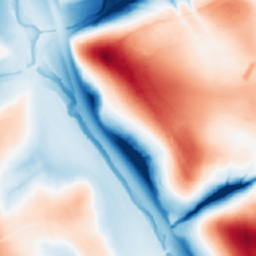
Category: multiscale
Decomposition family: dog_multiscale
Decomposition parameters: sigma_ratio: 2
n_scales: 6
base_sigma: 0.5
Upsampling method: nearest
Upsampling parameters: scale: 2
Upsampling scale: 2